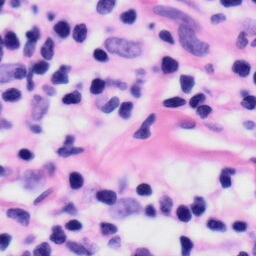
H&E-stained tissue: Skin